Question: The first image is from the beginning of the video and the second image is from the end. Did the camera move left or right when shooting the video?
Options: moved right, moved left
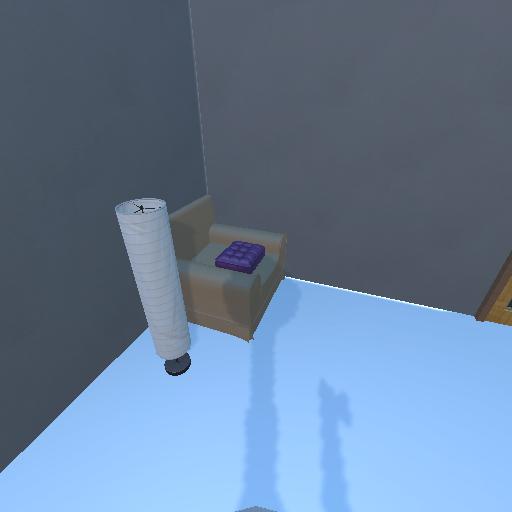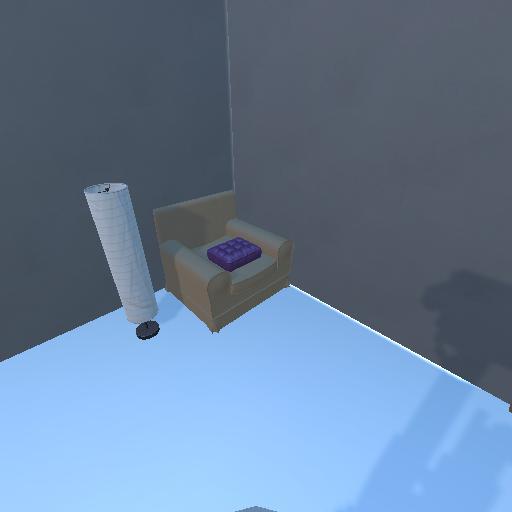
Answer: moved right